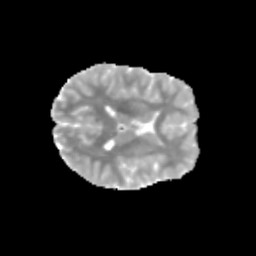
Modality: MD
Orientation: axial
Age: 11
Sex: female
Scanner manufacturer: siemens
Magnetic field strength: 3 T
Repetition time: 3.8 s
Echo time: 0.07 s